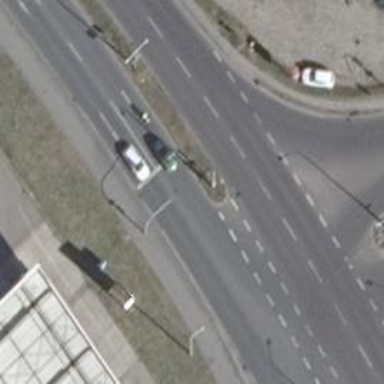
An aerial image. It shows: Road with traffic signals for signaling.